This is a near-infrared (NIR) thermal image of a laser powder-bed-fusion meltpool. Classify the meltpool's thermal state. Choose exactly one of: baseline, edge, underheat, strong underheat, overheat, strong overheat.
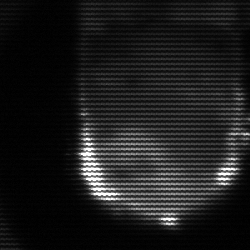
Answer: baseline